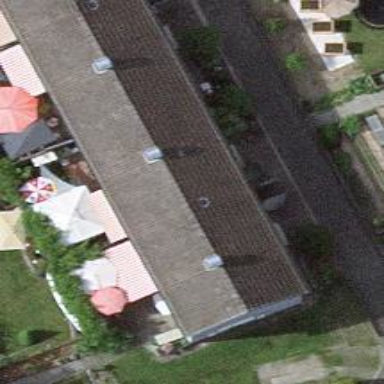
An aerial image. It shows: Gabled house with grey roof.